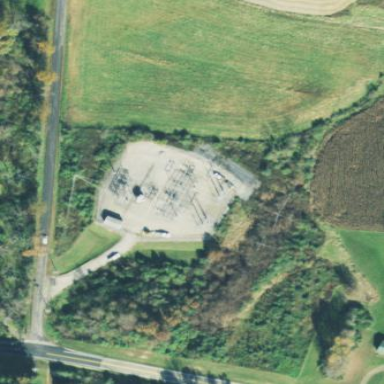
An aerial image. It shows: Power substation.